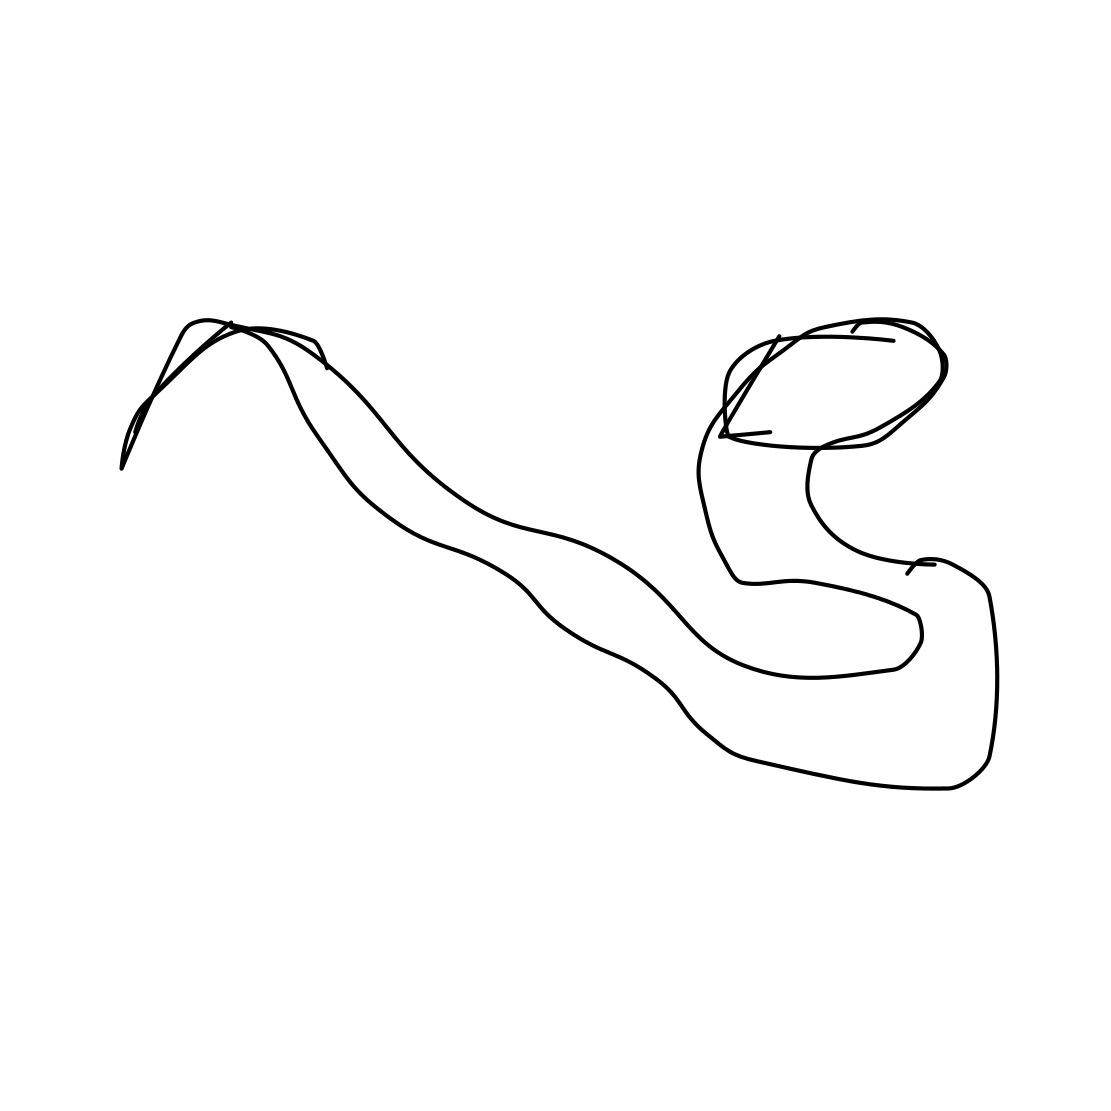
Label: saxophone